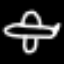
Label: airplane